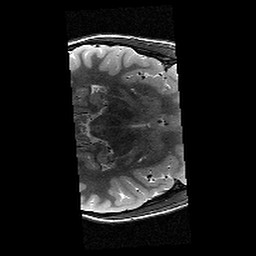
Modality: T2w
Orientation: axial
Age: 12
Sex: female
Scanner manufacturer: siemens
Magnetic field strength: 3 T
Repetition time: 9.23 s
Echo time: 0.067 s